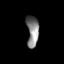
Tissue: skin
Cell type: Epithelial cells
Senescence score: 0.2418
Nuclear area (px): 370
Mean DAPI intensity: 129.438